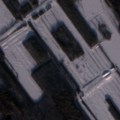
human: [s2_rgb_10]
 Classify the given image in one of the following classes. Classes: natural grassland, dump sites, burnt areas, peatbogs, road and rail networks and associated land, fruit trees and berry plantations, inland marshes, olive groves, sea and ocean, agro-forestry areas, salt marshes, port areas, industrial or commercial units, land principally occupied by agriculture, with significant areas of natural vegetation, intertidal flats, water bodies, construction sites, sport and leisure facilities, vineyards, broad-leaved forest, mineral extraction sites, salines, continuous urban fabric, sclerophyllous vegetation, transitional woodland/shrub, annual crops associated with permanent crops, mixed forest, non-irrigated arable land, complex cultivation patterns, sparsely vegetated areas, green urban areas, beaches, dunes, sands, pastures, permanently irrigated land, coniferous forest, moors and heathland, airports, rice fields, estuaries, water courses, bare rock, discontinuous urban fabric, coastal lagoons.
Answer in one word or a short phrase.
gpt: land principally occupied by agriculture, with significant areas of natural vegetation, coniferous forest, mixed forest, peatbogs